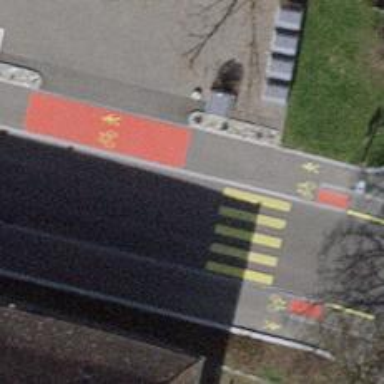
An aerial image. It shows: Marked road crossing.